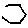
Label: hexagon